Question:
What's the syntax in Swift to access value of 'gross' element?
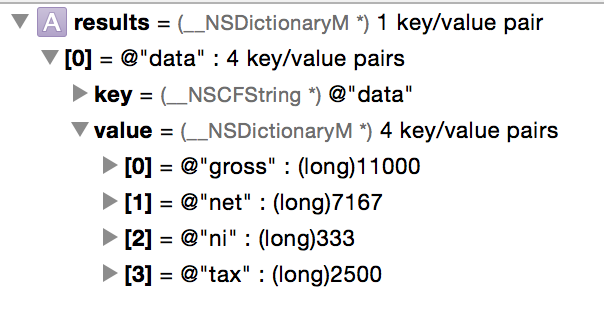
Answer: You would be better pasting the console log as it's easier to understand.
But you should be able to do...
'''
var results = //your dictionary
let gross = results["data"]["gross"]
'''